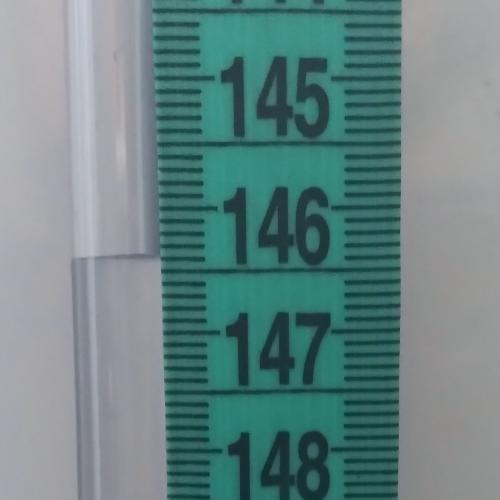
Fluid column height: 146.4 cm